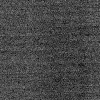
Atmospheric dust classification: dusty